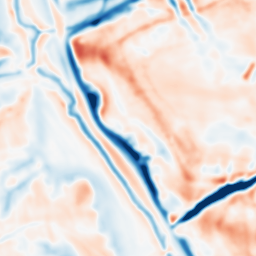
Category: multiscale
Decomposition family: dog_multiscale
Decomposition parameters: sigma_ratio: 1.6
n_scales: 3
base_sigma: 2
Upsampling method: quadratic
Upsampling parameters: scale: 8
Upsampling scale: 8